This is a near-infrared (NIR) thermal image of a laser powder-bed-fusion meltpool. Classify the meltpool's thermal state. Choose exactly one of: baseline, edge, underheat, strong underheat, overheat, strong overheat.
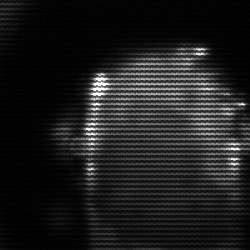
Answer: baseline